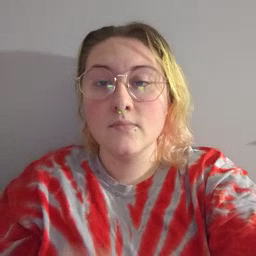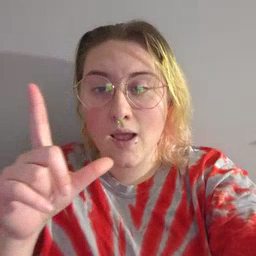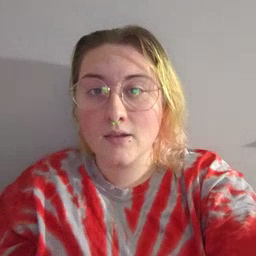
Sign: wake